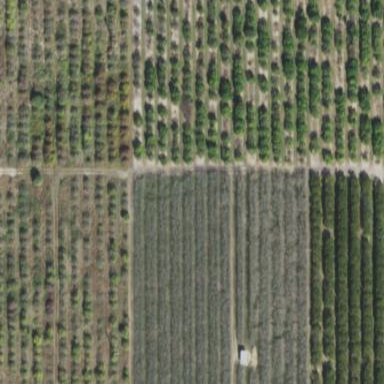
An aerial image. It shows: Orange orchard with rows of vibrant orange trees.